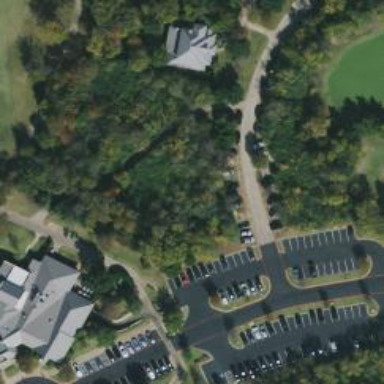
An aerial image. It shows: Path designated for golf carts.